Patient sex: M
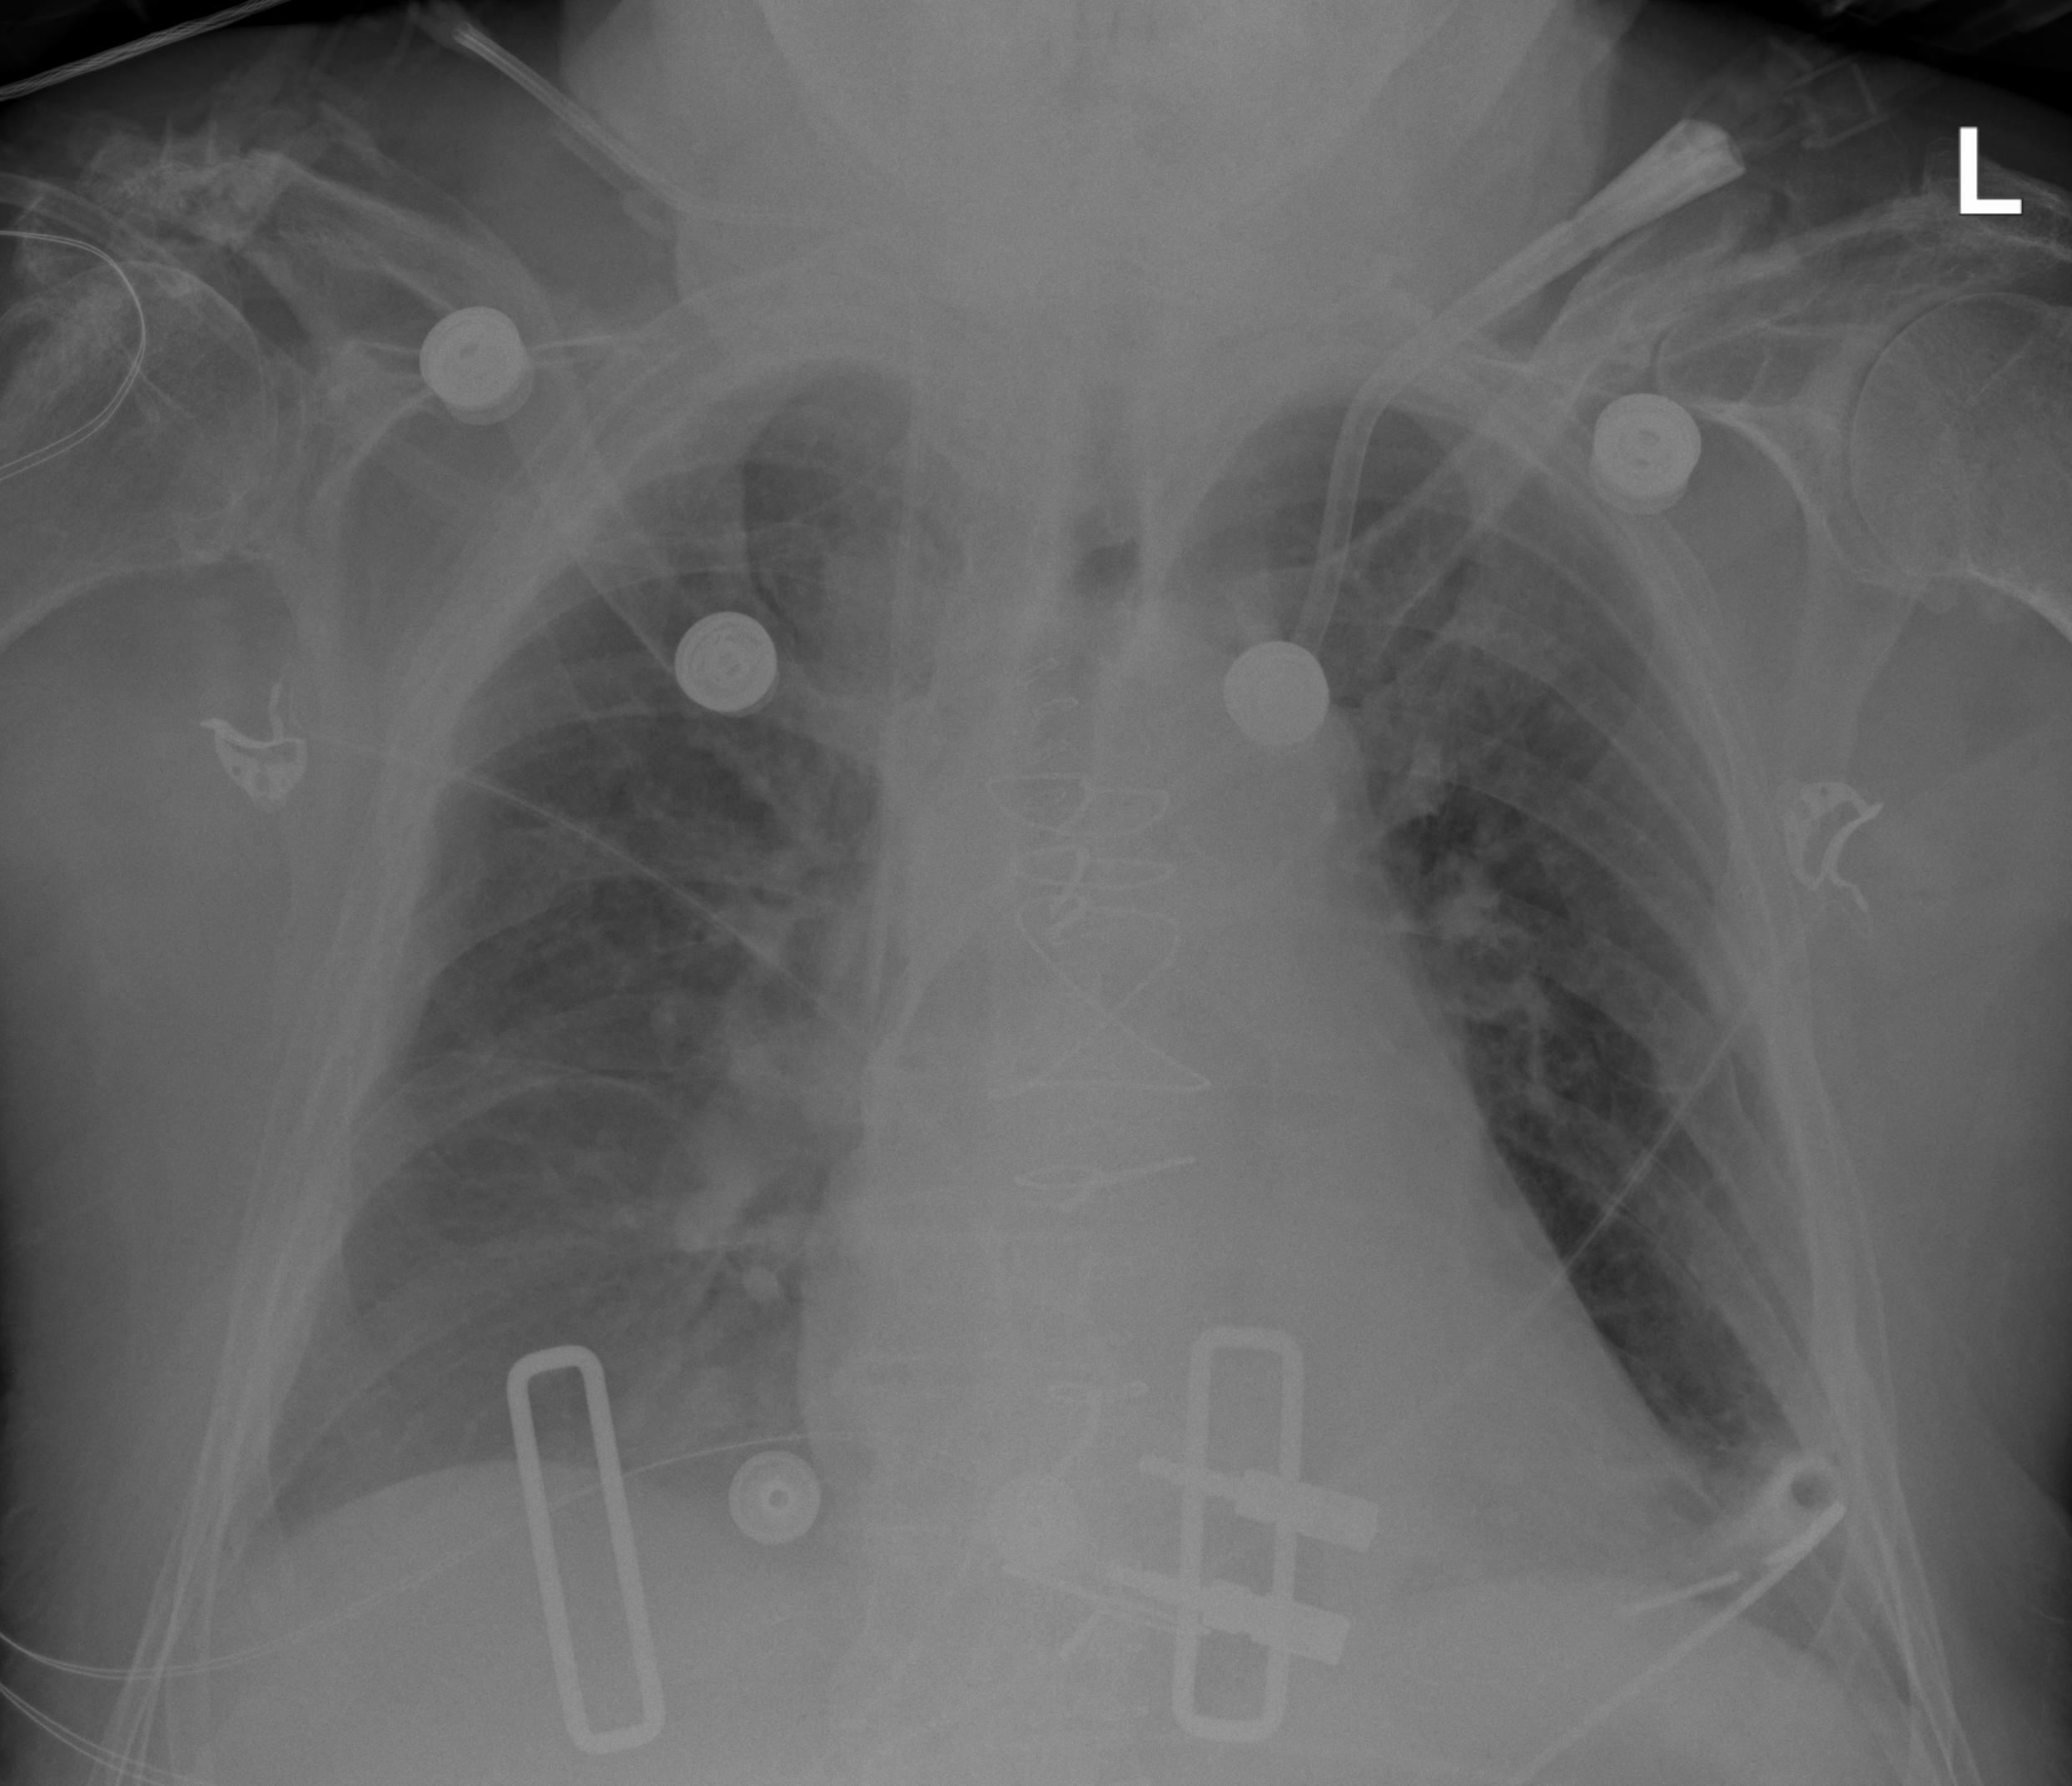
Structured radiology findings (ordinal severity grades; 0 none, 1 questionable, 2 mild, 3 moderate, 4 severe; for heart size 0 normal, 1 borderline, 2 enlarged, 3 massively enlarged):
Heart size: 0
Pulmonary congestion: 1
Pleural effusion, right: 2
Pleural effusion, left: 0
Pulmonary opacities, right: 0
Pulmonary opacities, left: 0
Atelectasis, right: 0
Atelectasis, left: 0